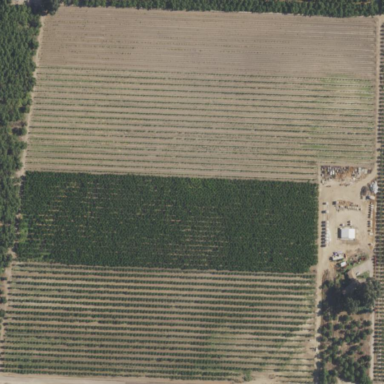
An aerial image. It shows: Orchard planted with peach trees.